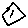
Label: hexagon